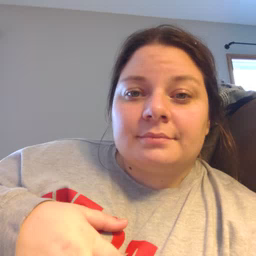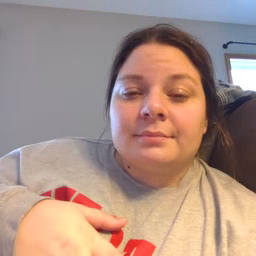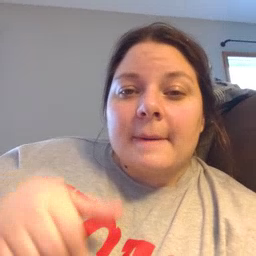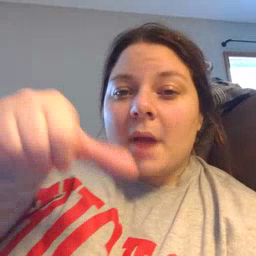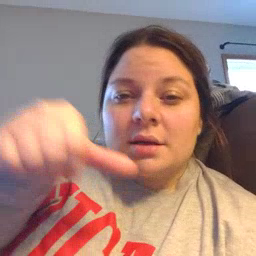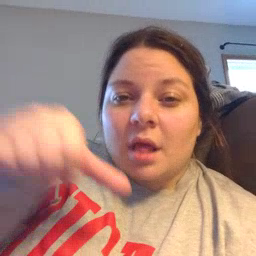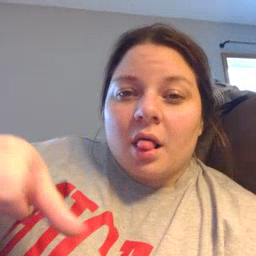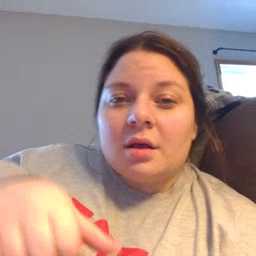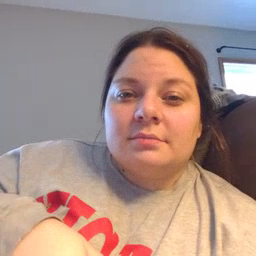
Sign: puzzle